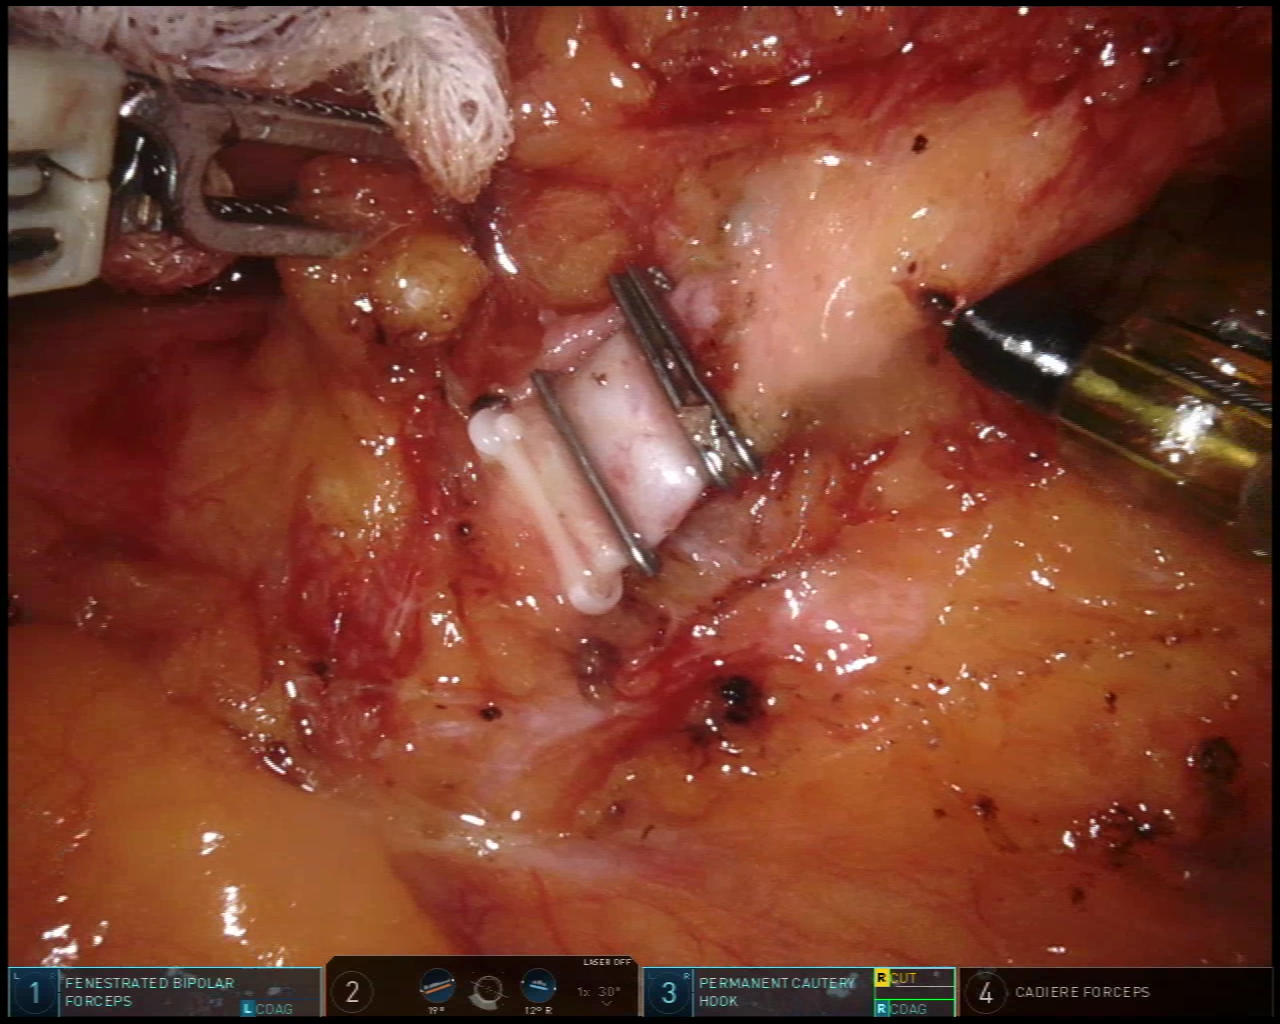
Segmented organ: inferior_mesenteric_artery
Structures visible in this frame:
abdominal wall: no
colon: no
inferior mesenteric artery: yes
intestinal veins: no
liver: no
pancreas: no
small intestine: no
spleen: no
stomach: no
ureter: no
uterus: no
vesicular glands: no